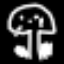
Label: mushroom